Chest X-ray:
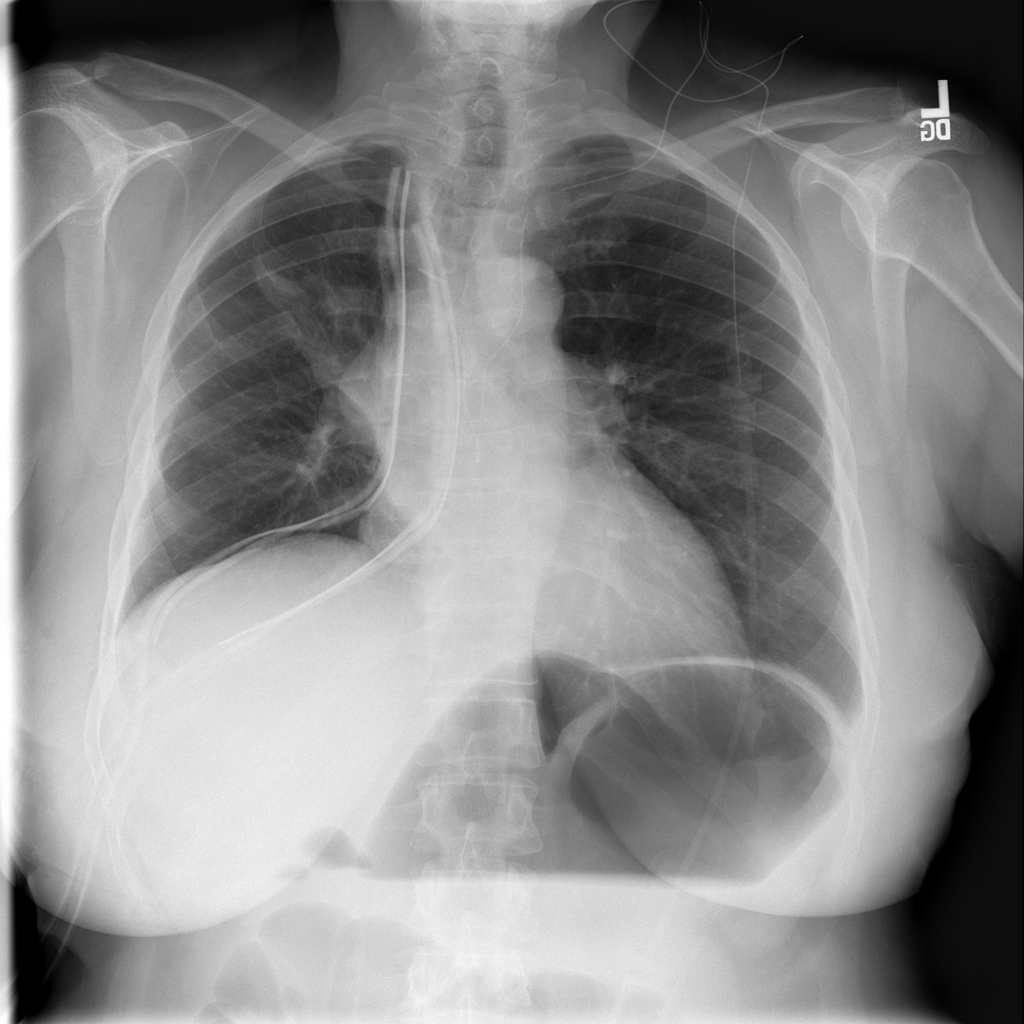
Findings: Consolidation
No abnormal finding: no